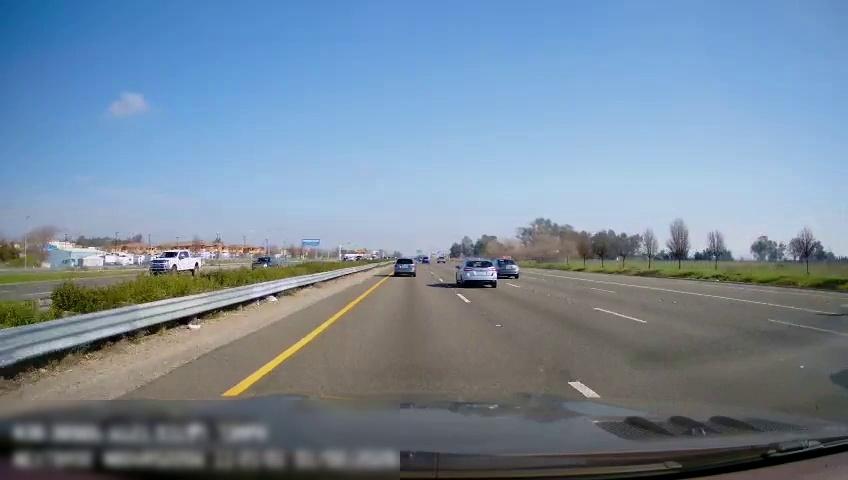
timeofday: Day
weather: Sunny
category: Drivable Space
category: Drivable Space
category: Vehicles | Car
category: Vehicles | Car
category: Vehicles | Car
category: Vehicles | Truck
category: Vehicles | Car
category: Lanes | Current Lane
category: Lanes | Current Lane
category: Lanes | Alternate Lane
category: Lanes | Alternate Lane
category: Lanes | Alternate Lane
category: Lanes | Alternate Lane
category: Lanes | Alternate Lane
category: Lanes | Opposite Lane
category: Lanes | Opposite Lane